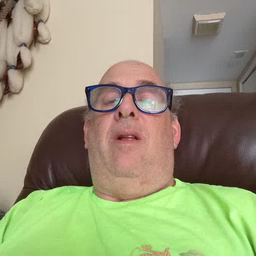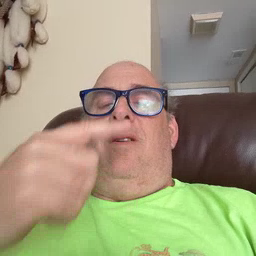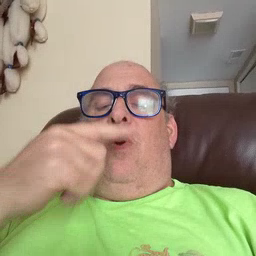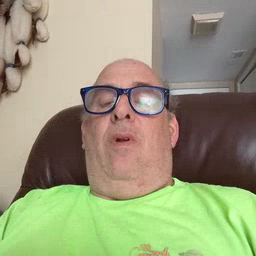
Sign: nose